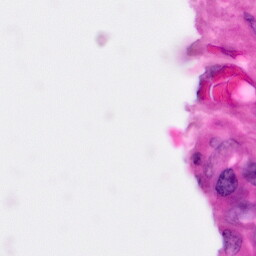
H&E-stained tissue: Pancreatic